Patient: sex M, age 58
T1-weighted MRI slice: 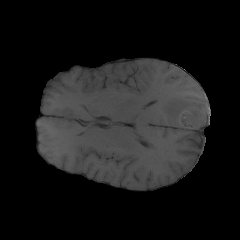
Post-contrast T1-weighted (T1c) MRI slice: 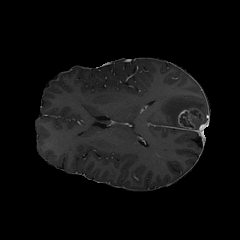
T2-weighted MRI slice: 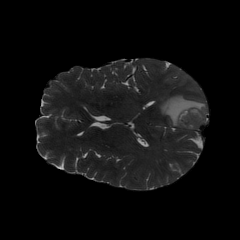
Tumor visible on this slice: yes
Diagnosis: Glioblastoma, IDH-wildtype
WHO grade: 4